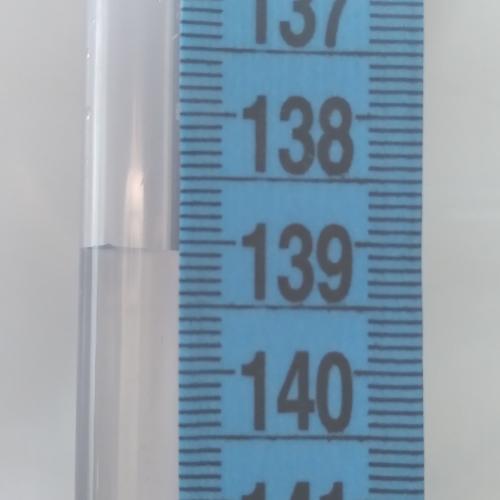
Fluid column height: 139.1 cm